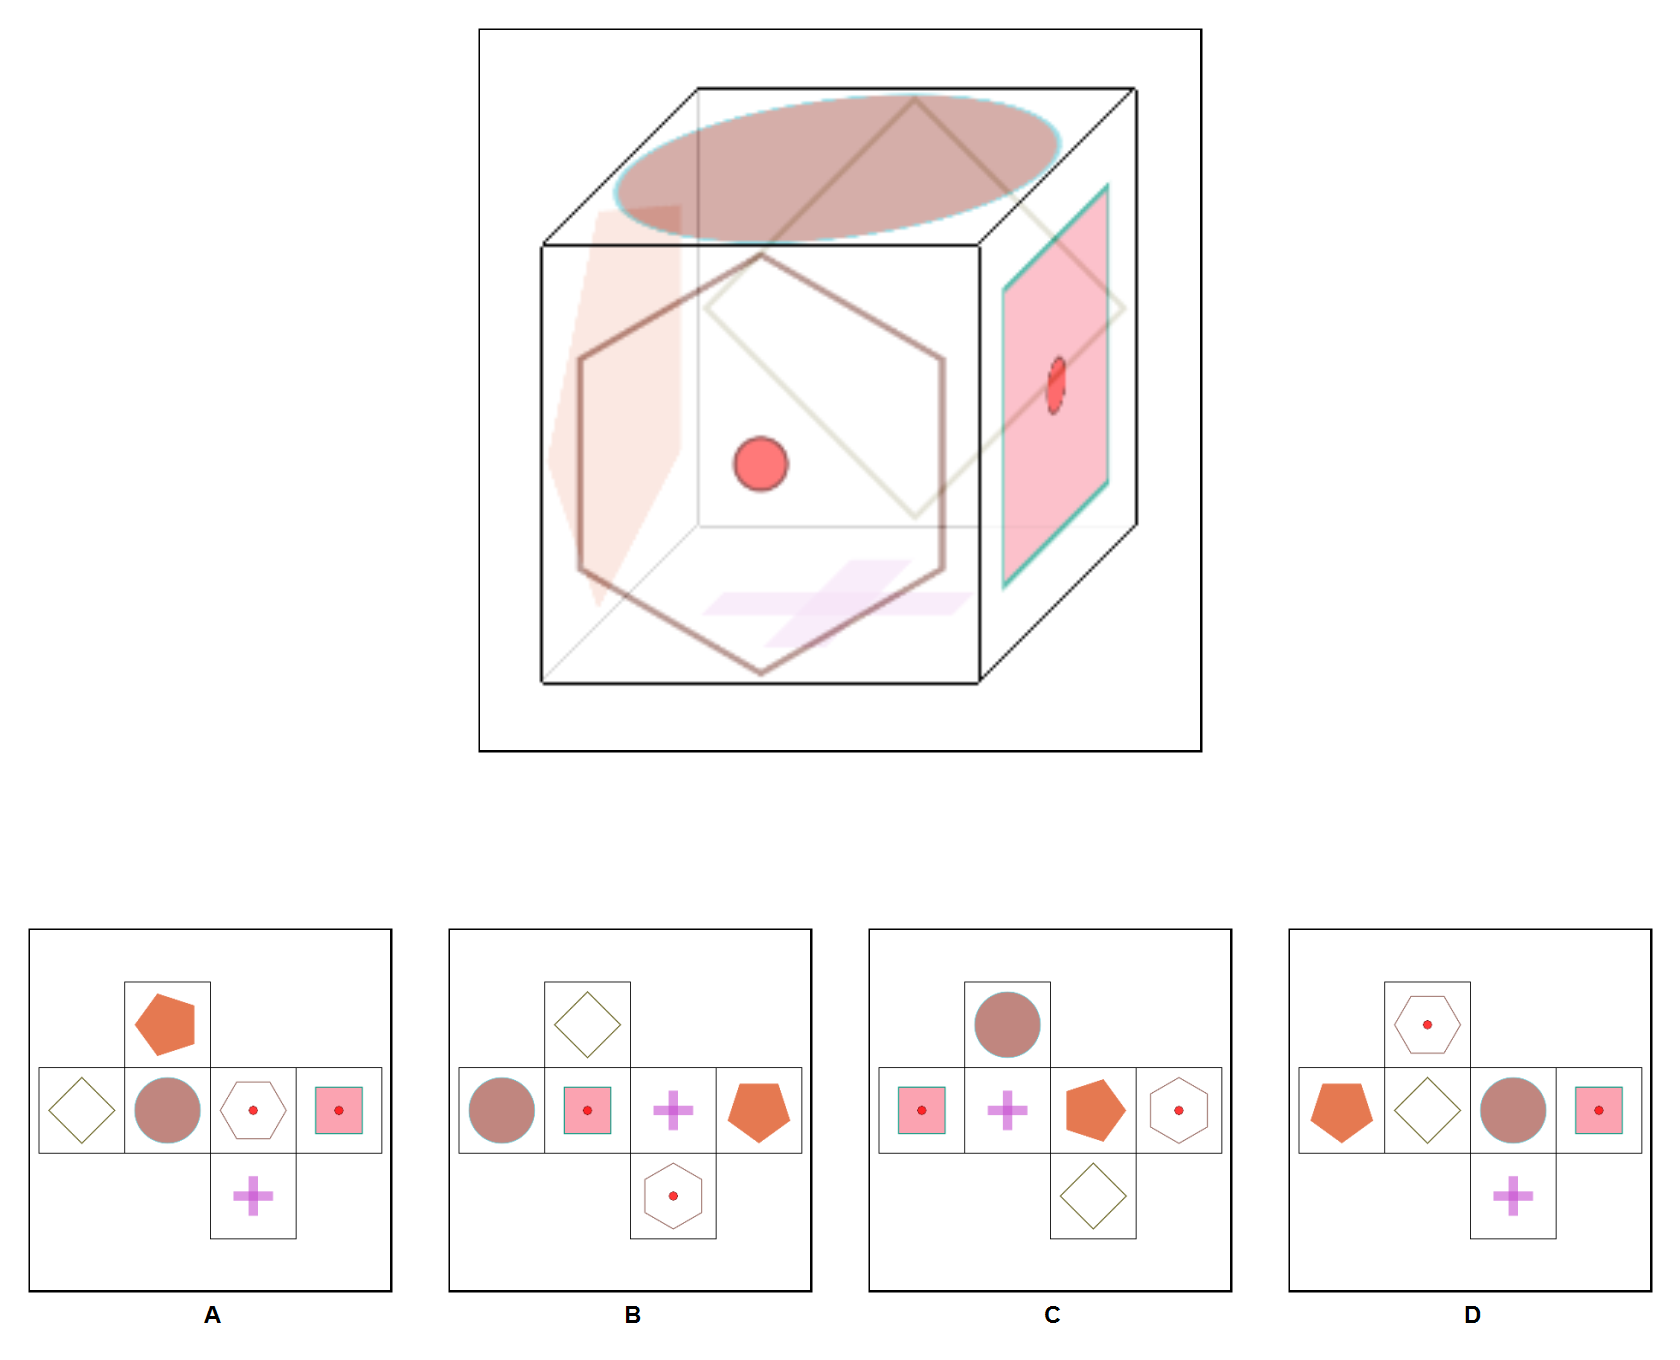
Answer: B